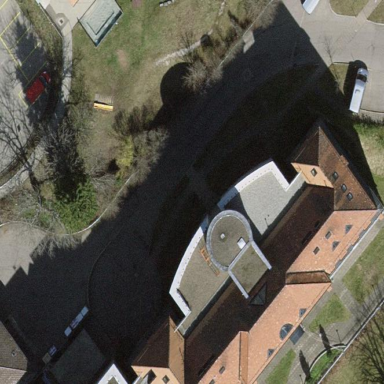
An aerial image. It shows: Building.